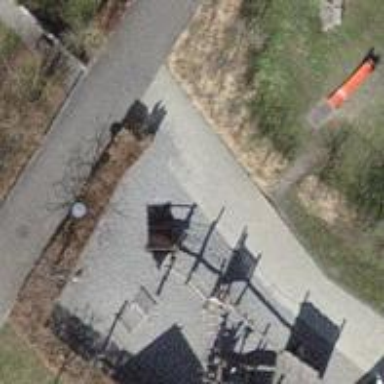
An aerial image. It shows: Playground area for leisure activities on the land.